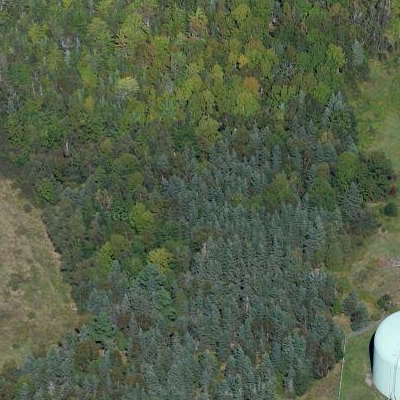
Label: eForest